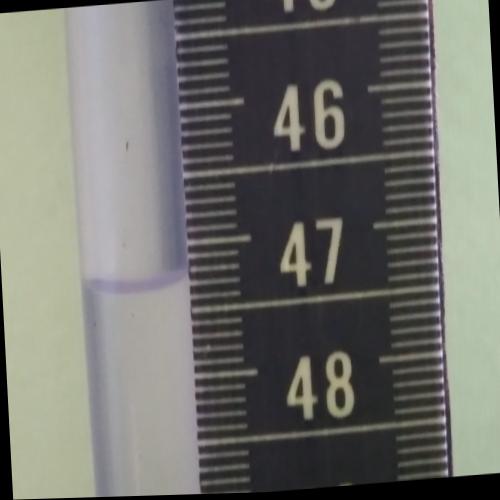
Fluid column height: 47.3 cm